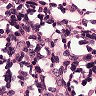
Metastatic tissue present: no